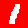
Digit: 1